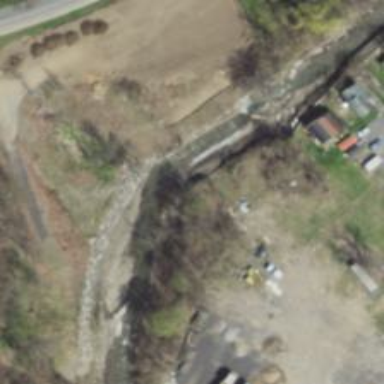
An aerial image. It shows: Aqueduct bridge over derelict canal.